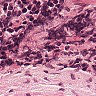
Metastatic tissue present: no